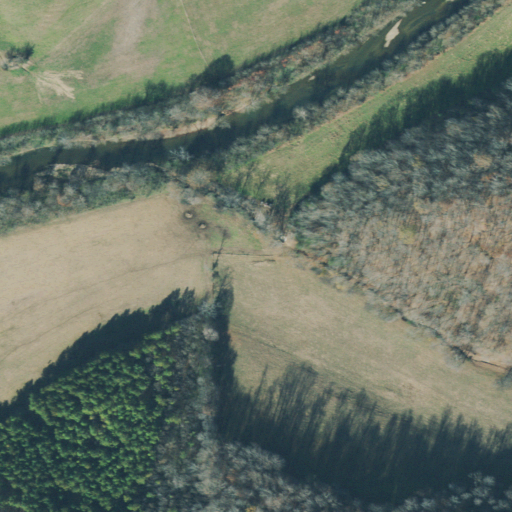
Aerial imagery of valley in Tennessee named Dryden Hollow containing pasture, deciduous forest, mixed forest, evergreen forest, woody wetlands, open water, and open development